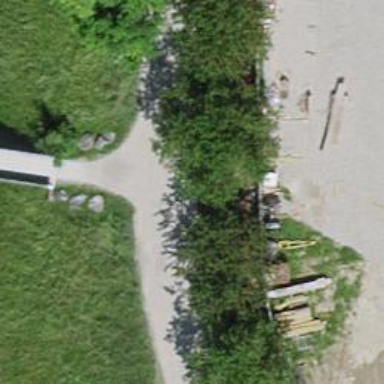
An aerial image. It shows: Path surfaced with fine gravel.